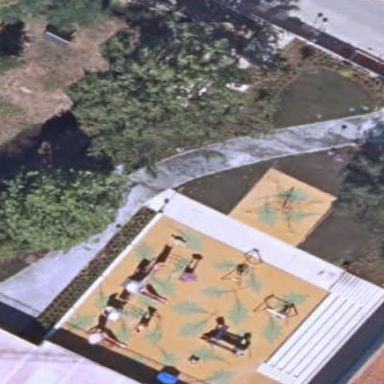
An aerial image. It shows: Playground area for leisure activities on the land.